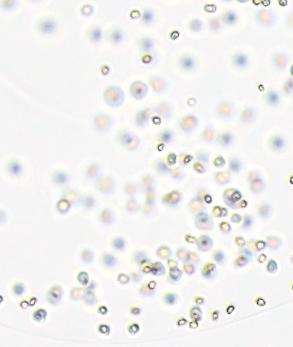
Label: Phaeocystis